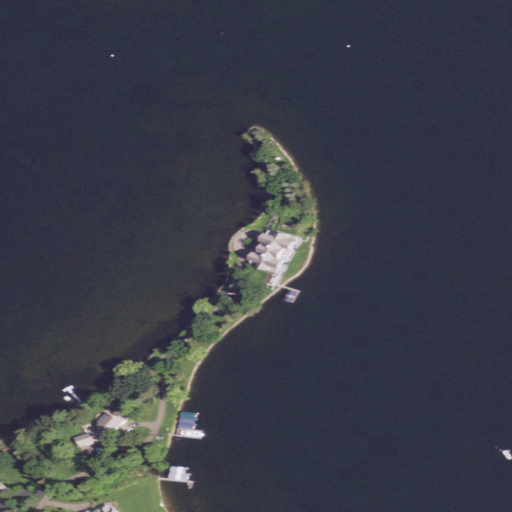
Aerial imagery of cape in Minnesota named Cedar Point containing open water, open development, herbaceous wetlands, low intensity development, medium intensity development, grassland, and deciduous forest